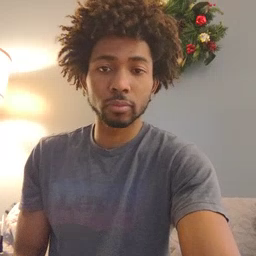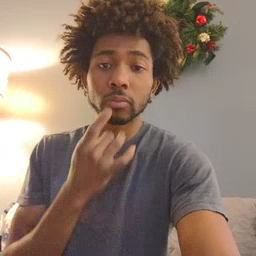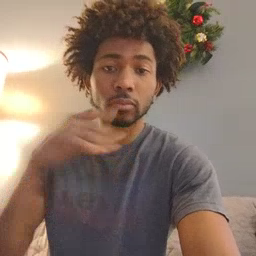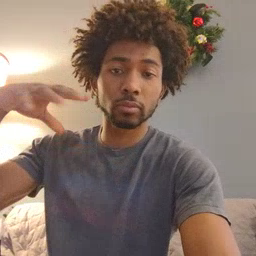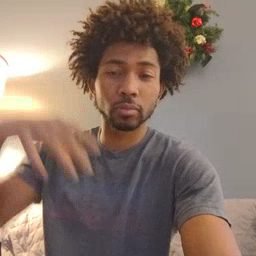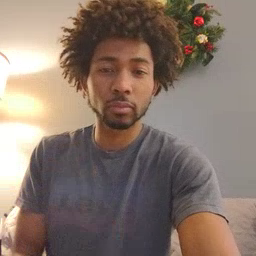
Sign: lamp